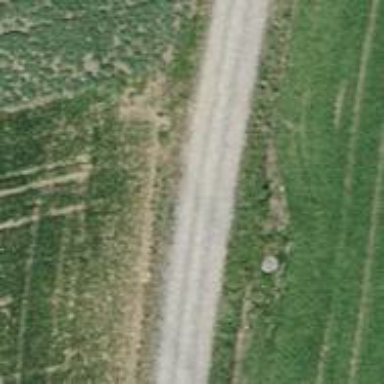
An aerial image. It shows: Track with compacted grade 2 surface.